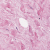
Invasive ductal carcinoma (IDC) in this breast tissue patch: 0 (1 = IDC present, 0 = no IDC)